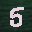
Label: 5